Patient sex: M
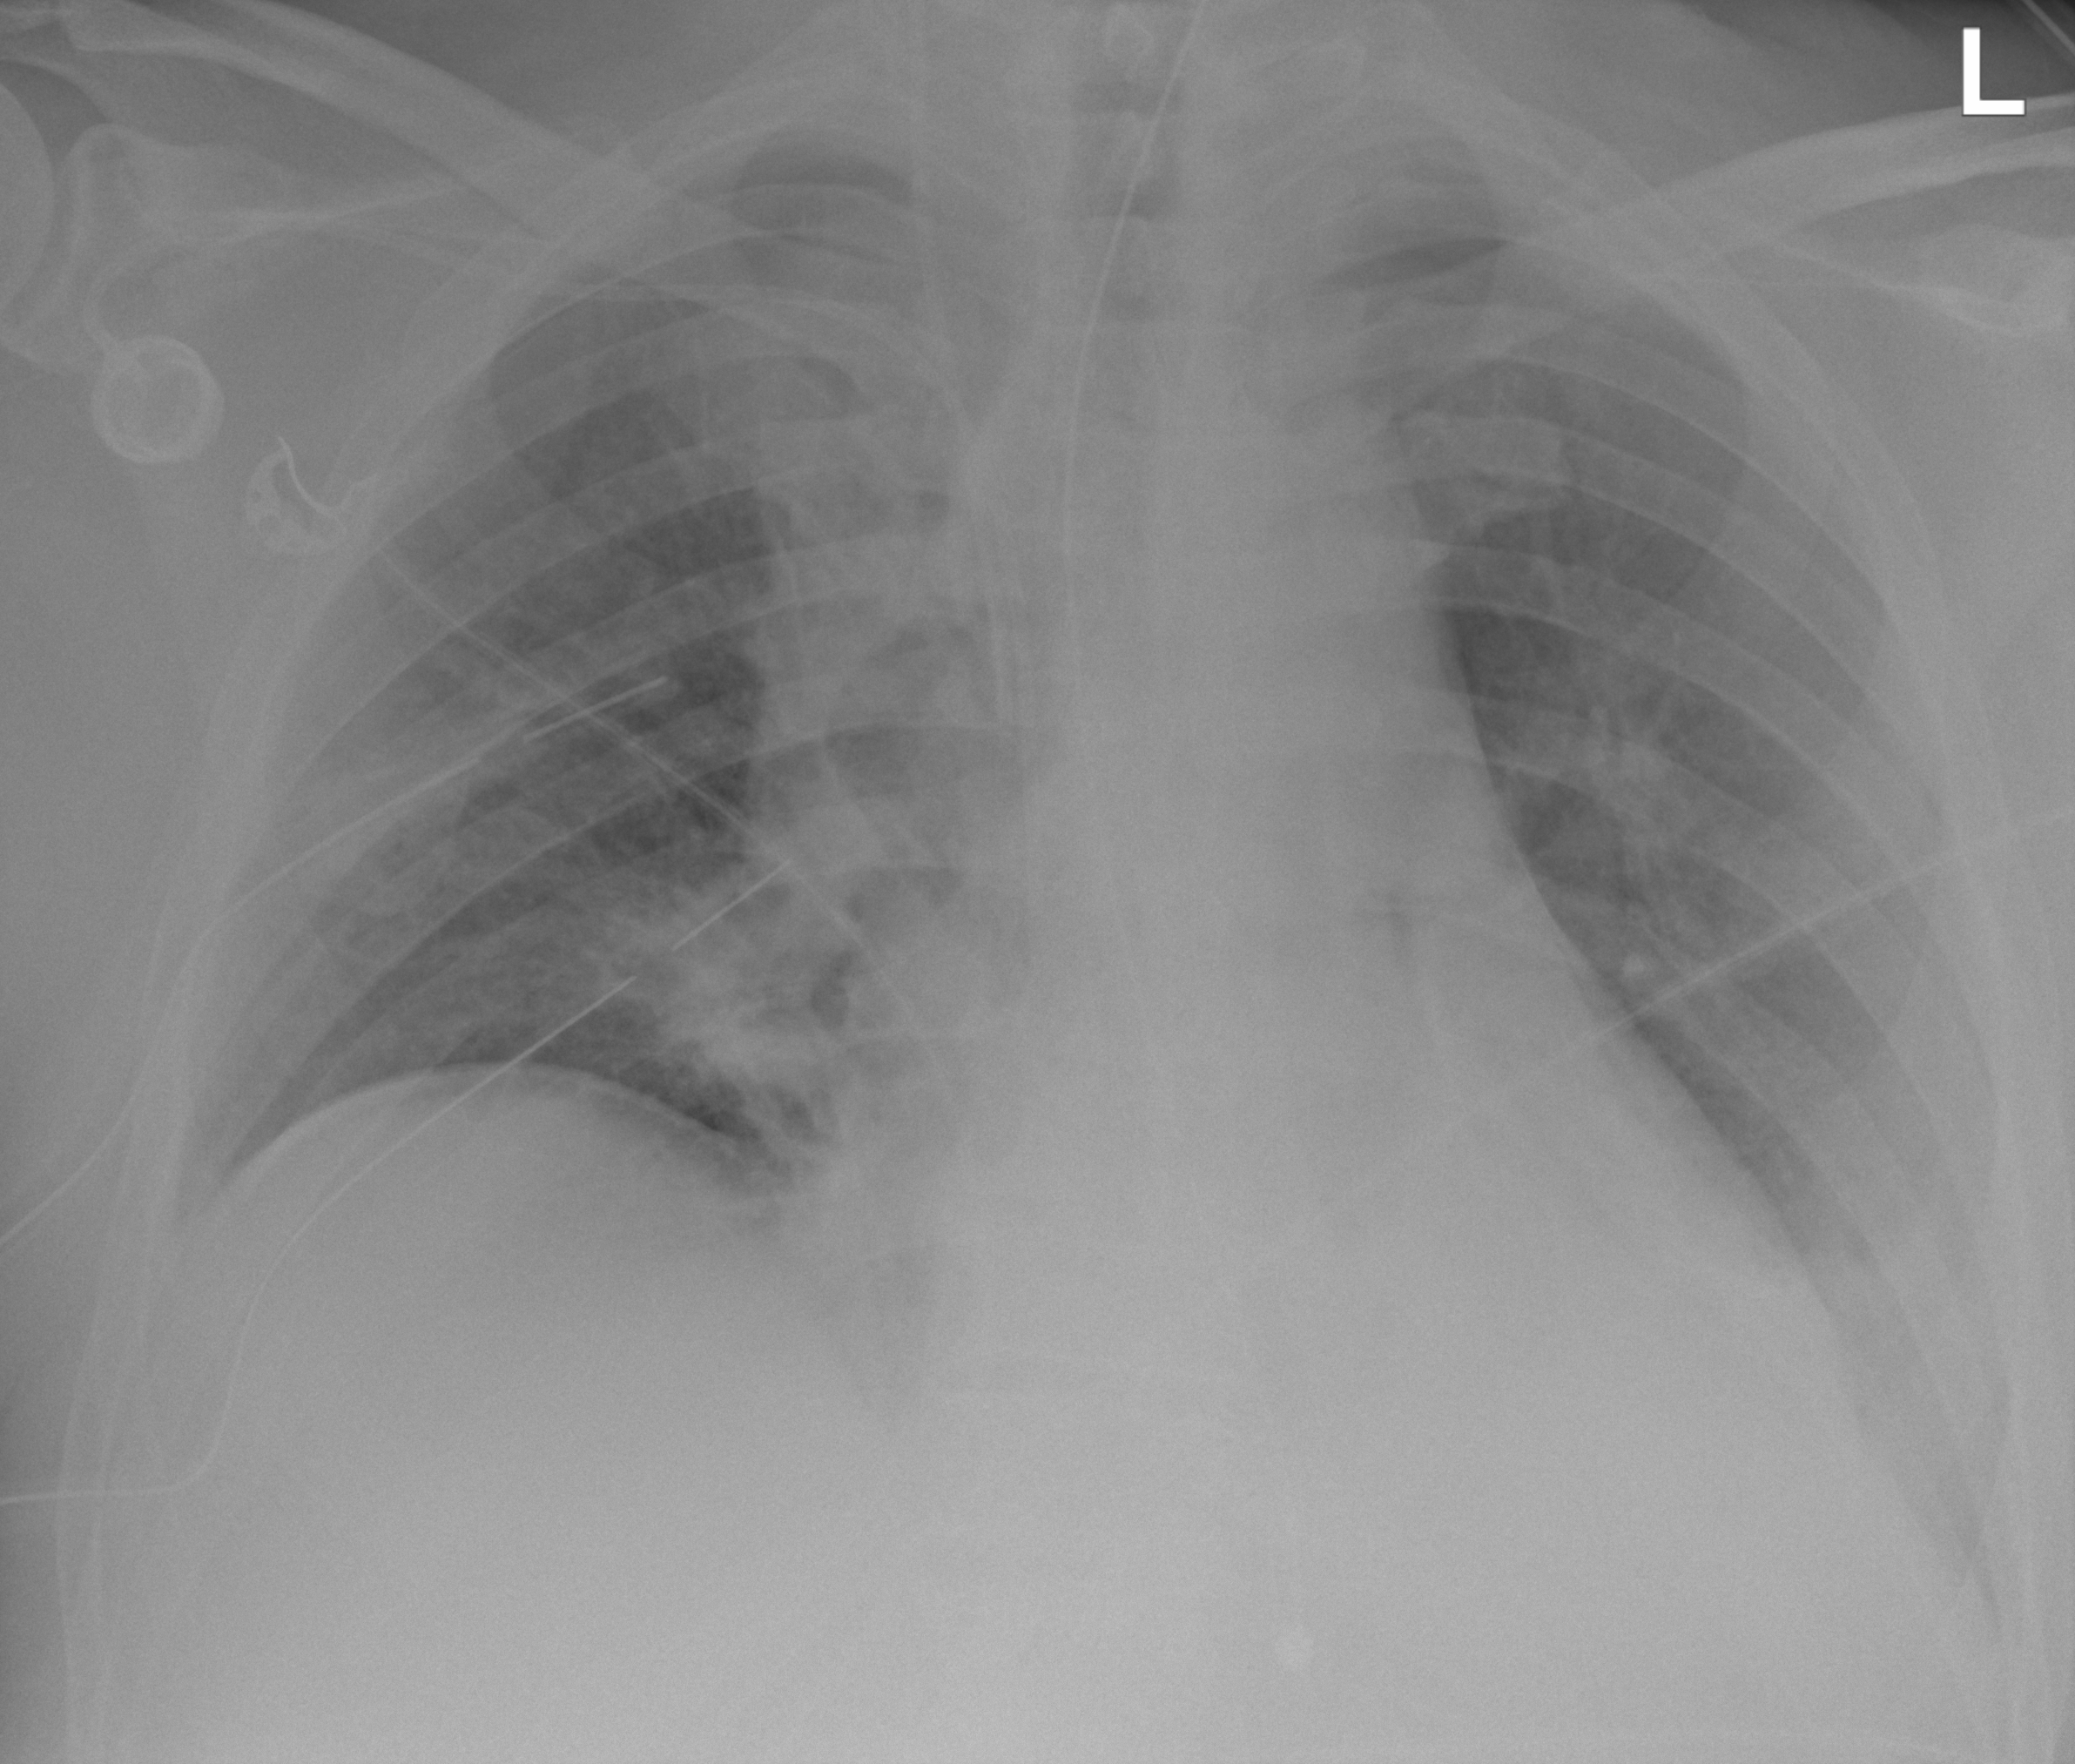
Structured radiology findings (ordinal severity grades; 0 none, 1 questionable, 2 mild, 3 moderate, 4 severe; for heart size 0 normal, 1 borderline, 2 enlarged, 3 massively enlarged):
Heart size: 1
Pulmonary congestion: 0
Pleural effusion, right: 0
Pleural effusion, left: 2
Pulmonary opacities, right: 2
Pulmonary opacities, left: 0
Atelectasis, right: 2
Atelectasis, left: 2